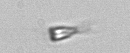
Label: Calciopappus